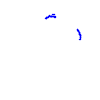
Particle: proton